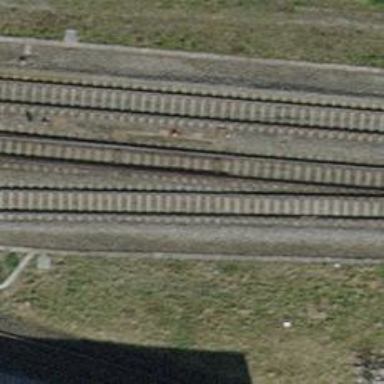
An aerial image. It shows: Railway switch.